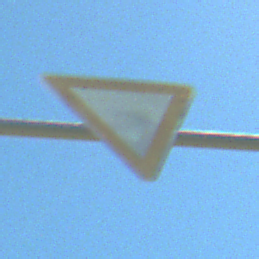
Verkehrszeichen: VorfahrtGewaehren
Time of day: Midday
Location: Outdoor (Special)
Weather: PartlyCloudy
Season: NotSpecified
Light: Natural